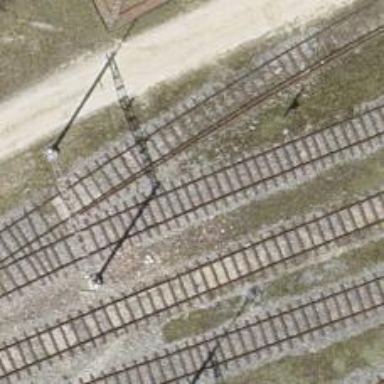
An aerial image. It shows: Railway yard with electrified tracks and single track.